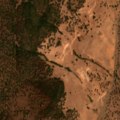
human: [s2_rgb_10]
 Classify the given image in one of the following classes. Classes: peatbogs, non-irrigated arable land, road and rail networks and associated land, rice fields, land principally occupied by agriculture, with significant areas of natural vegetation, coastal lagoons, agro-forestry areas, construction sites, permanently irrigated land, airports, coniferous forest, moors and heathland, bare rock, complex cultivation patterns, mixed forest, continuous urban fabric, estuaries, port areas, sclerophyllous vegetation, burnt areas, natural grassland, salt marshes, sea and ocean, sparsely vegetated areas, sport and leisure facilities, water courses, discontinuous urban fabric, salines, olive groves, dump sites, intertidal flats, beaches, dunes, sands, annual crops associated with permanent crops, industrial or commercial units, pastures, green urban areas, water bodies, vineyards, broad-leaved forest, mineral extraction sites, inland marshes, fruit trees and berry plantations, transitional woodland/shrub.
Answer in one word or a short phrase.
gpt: non-irrigated arable land, agro-forestry areas, broad-leaved forest, transitional woodland/shrub